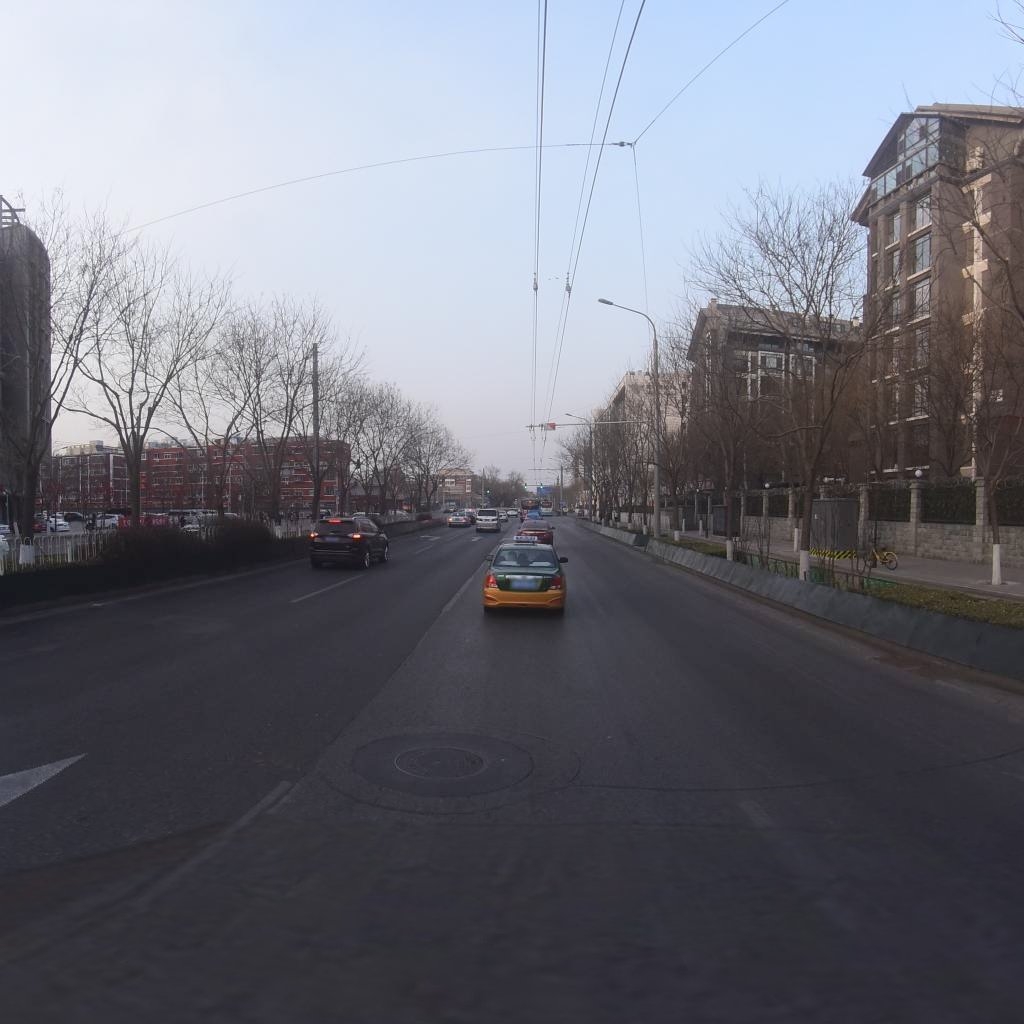
Region: Xicheng
Road damage annotations: transverse crack, manhole cover, longitudinal crack